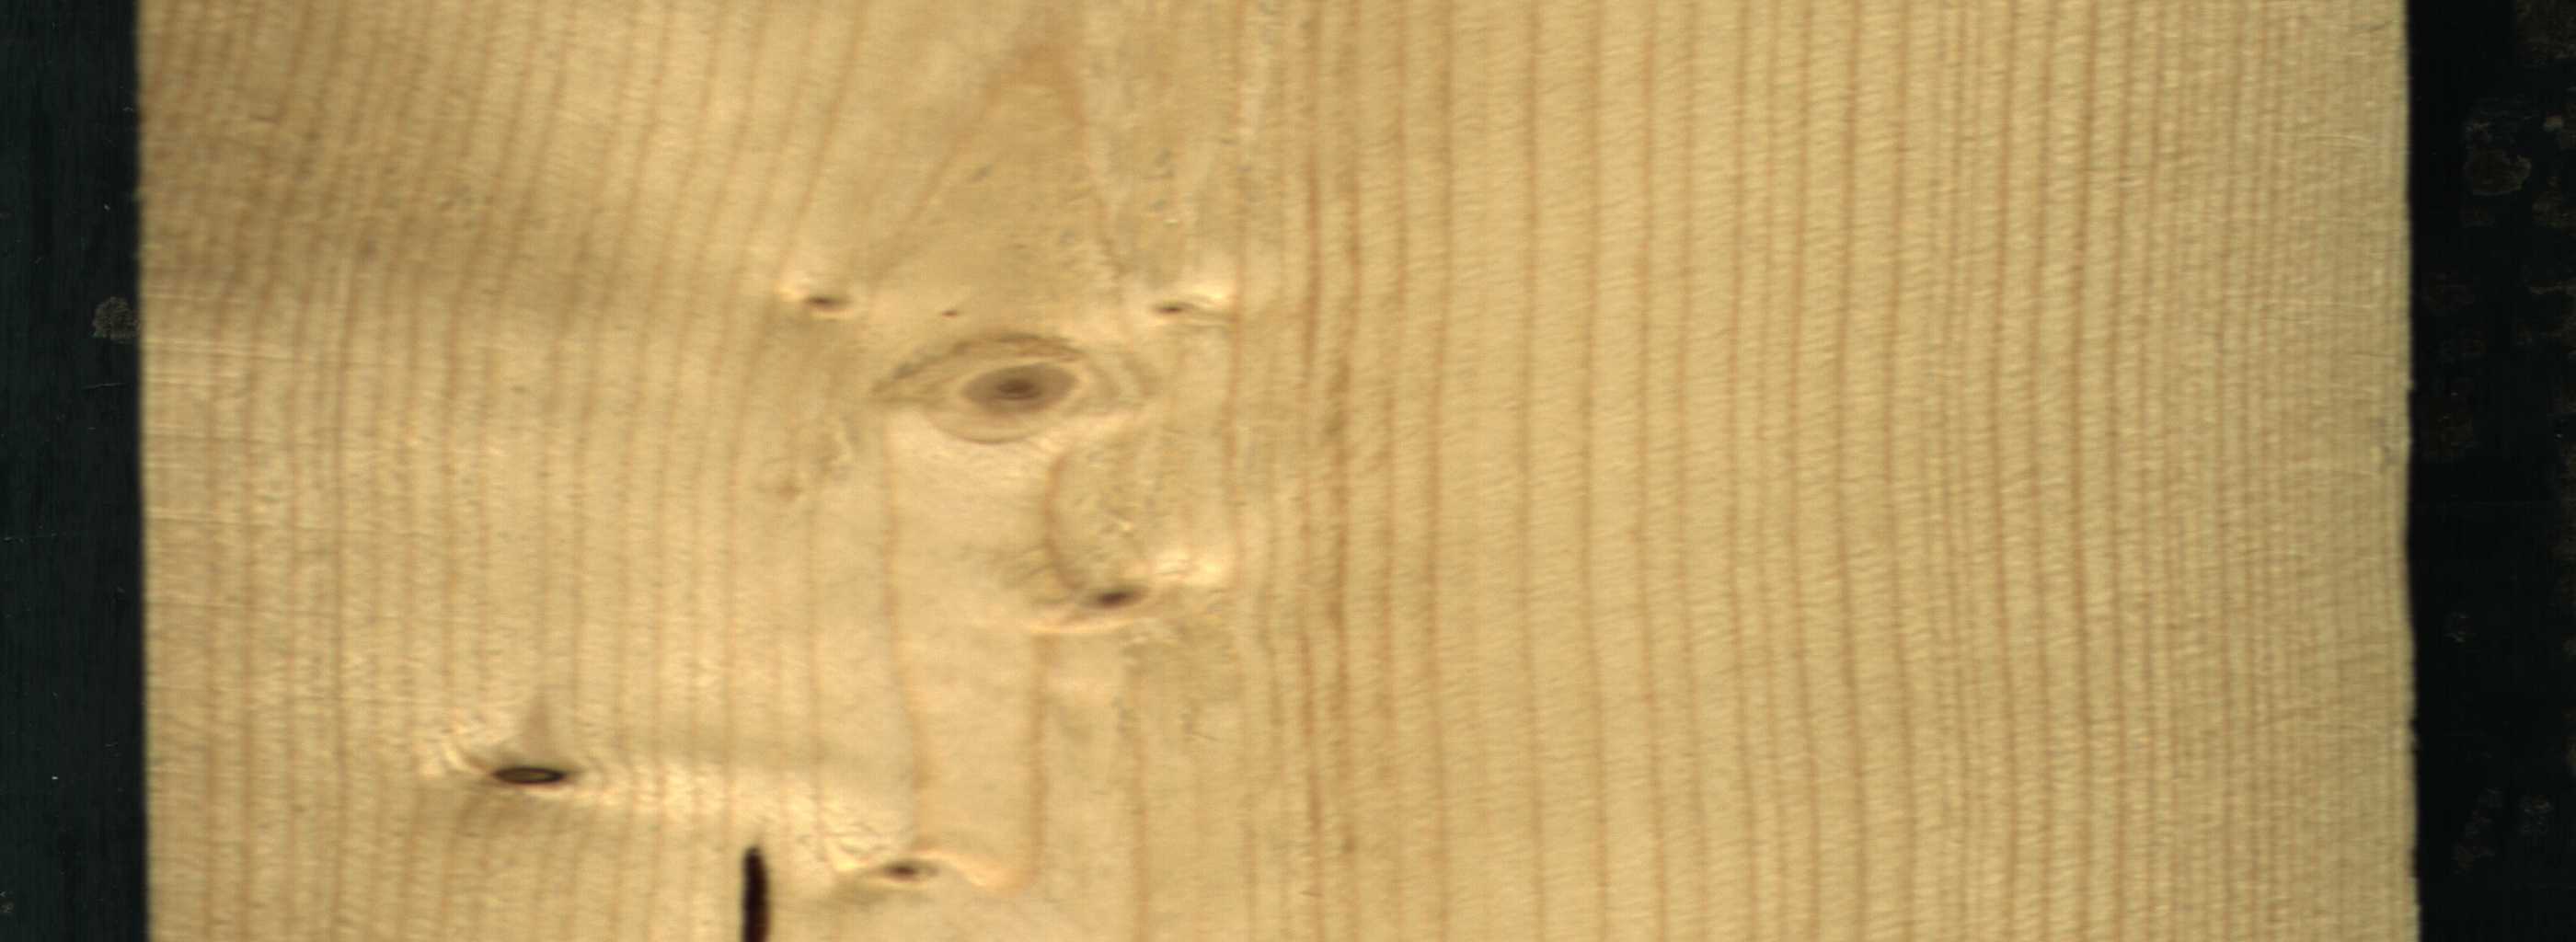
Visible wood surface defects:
resin
Dead_Knot
Live_Knot
Live_Knot
Live_Knot